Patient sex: M
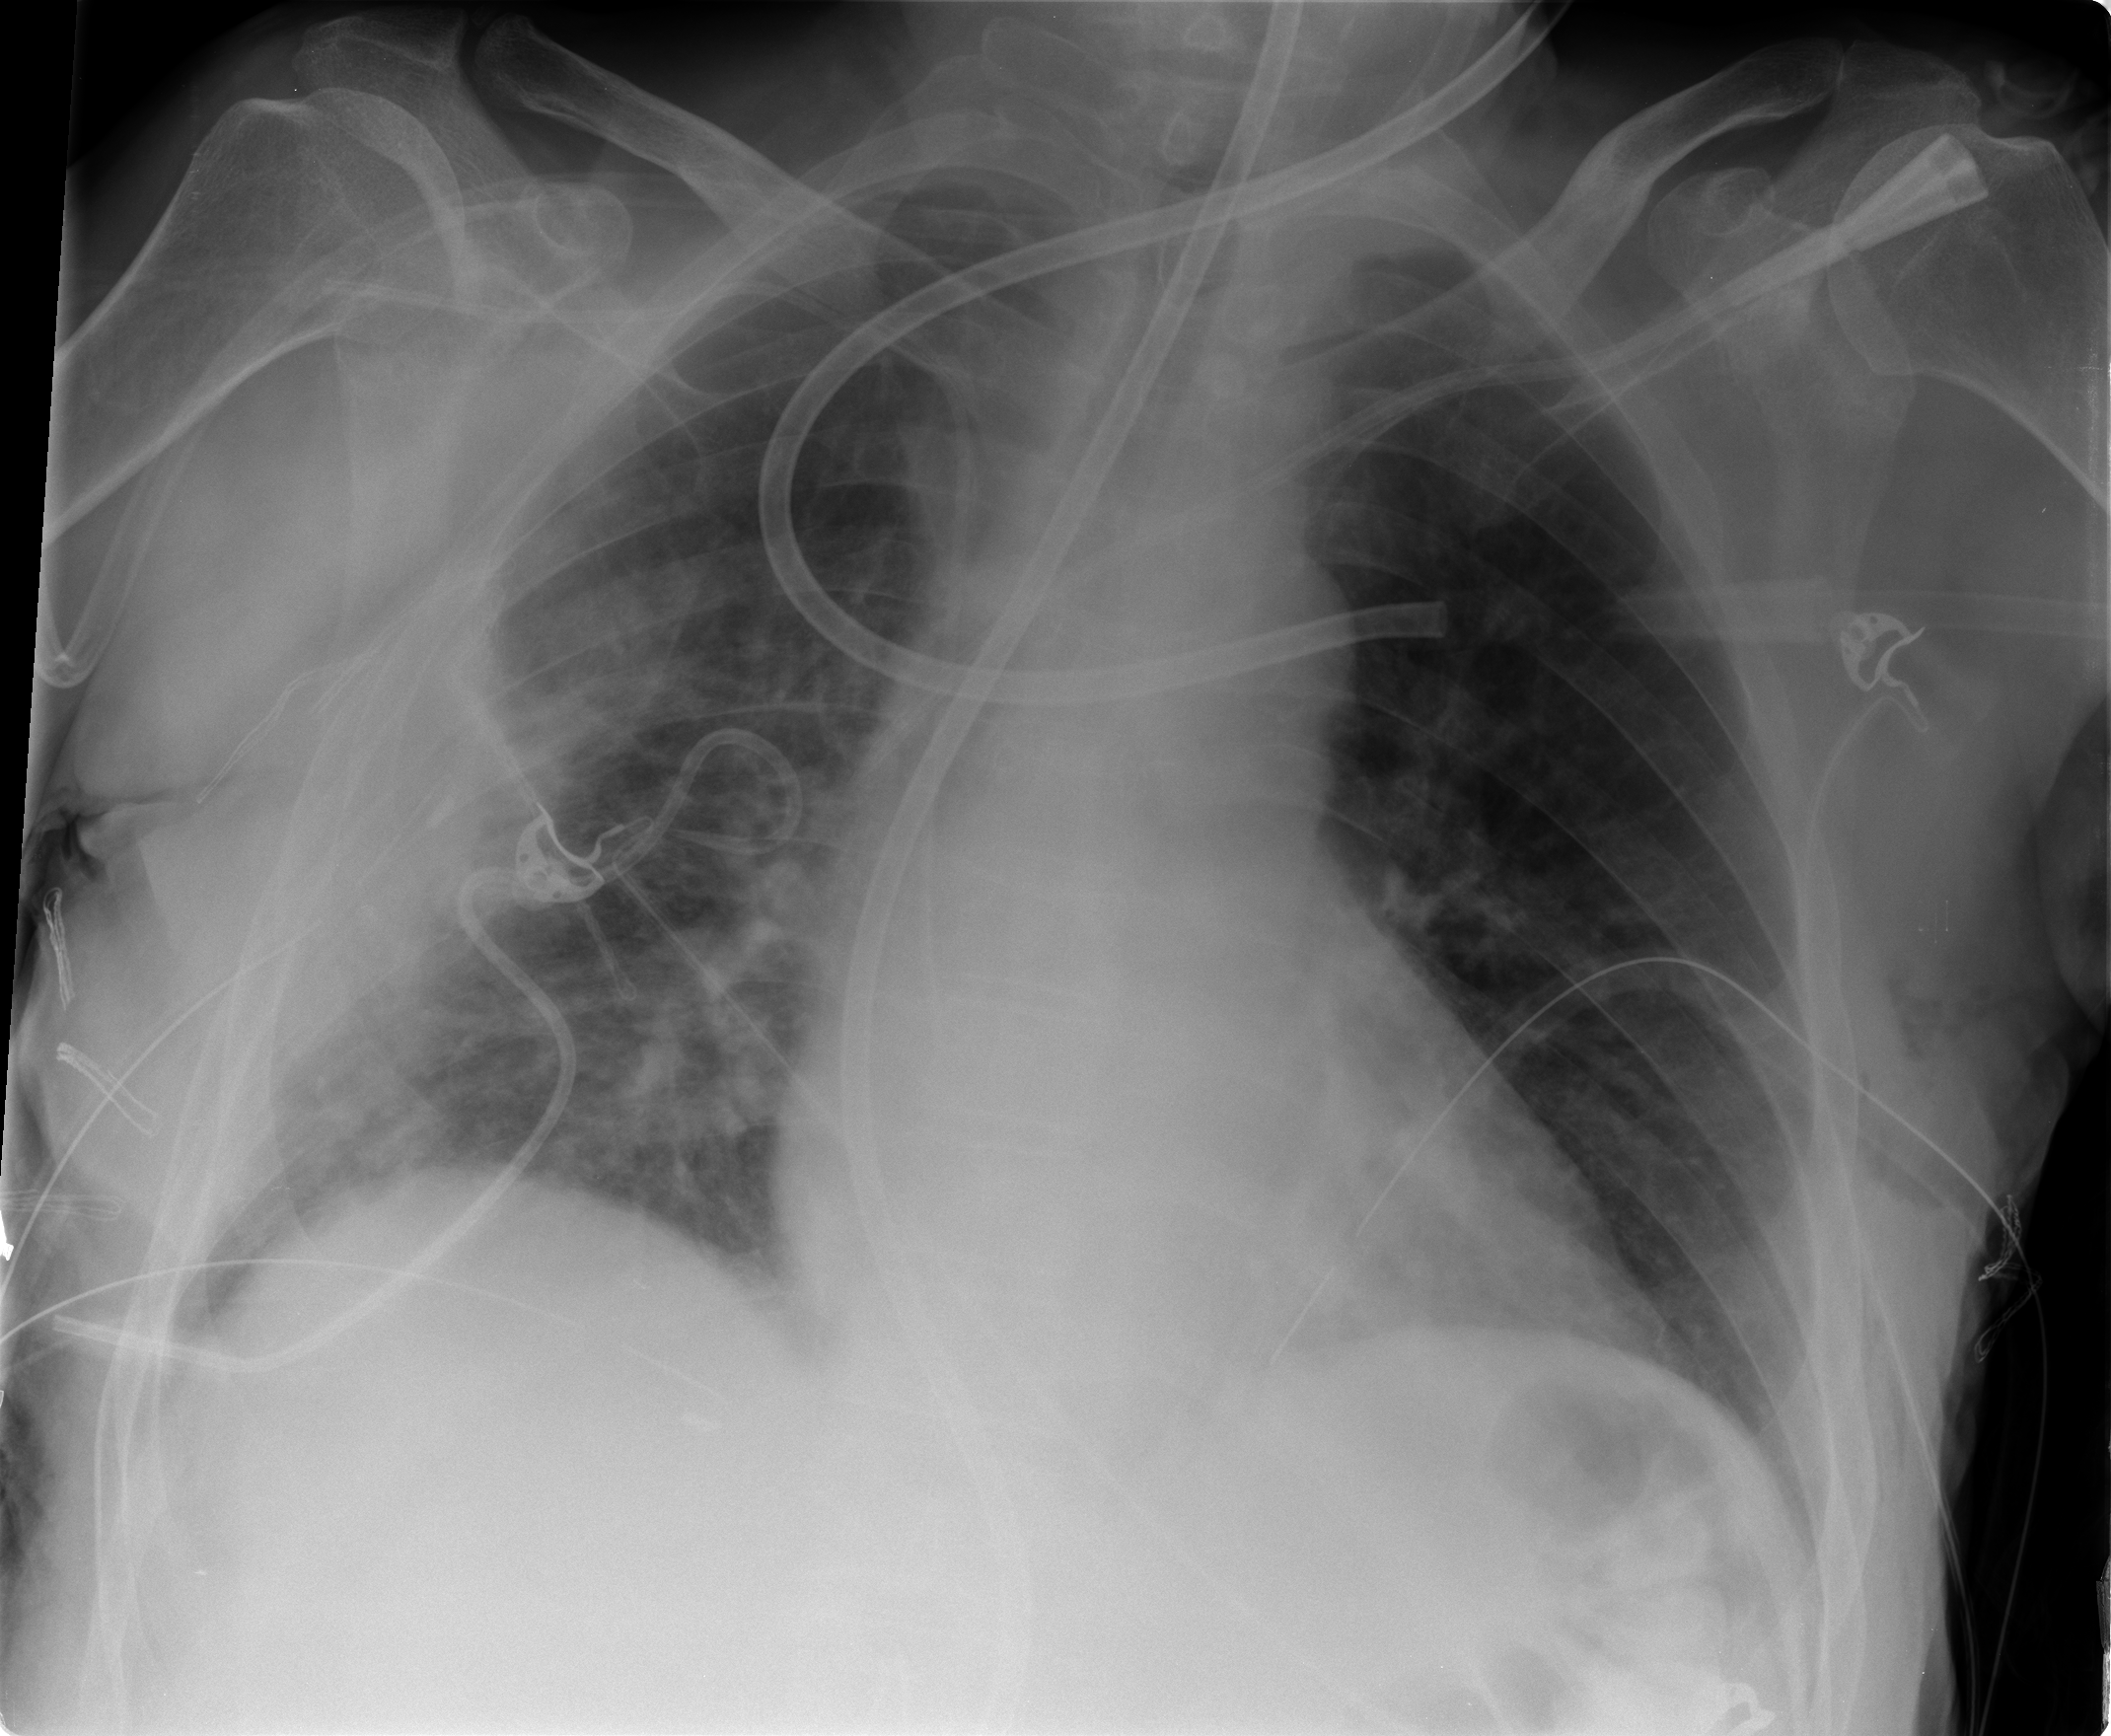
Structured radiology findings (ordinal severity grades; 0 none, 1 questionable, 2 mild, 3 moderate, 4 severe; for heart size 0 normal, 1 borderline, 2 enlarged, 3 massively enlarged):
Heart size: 0
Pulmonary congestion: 0
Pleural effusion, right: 1
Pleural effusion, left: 2
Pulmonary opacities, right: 3
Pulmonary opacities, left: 0
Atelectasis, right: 3
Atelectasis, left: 2